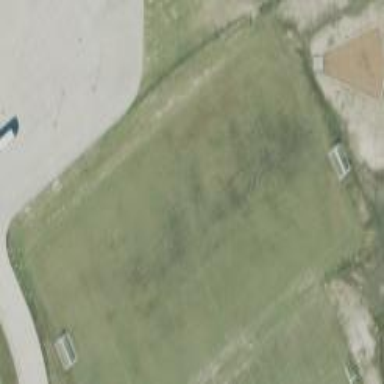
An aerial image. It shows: Soccer pitch for leisureland activities.